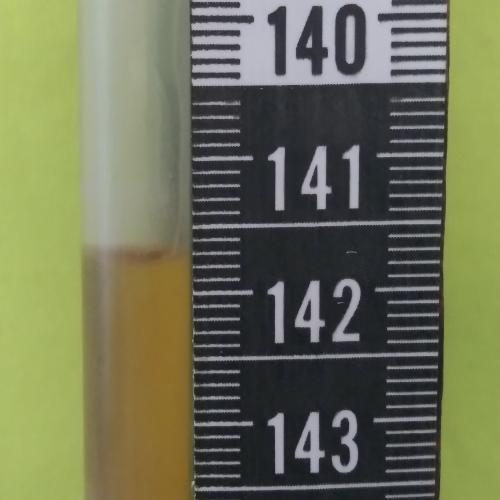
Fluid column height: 141.7 cm